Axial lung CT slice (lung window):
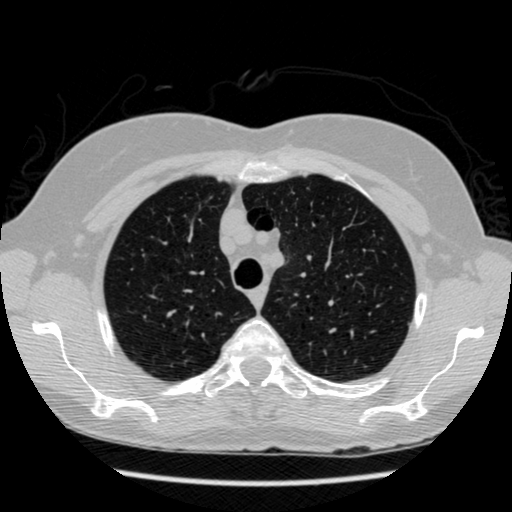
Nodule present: no